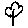
Label: tree